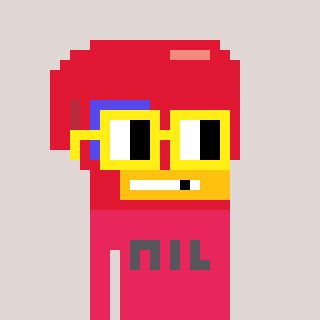
a pixel art character with square yellow glasses, a boxing glove-shaped head and a redpinkish-colored body on a warm background